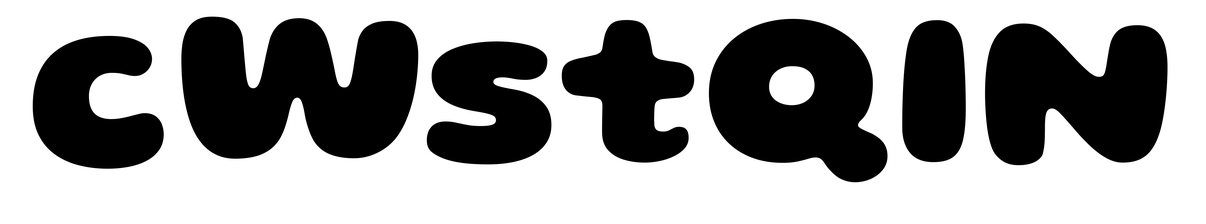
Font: Gluten_ExtraBold